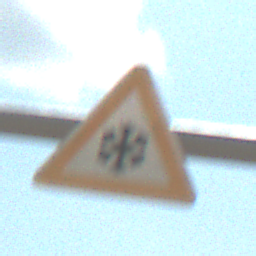
Verkehrszeichen: SchneeOderEisglaette
Umgebung: Outdoor, Suburban
Tageszeit: Midday
Wetter: PartlyCloudy
Licht: Natural
Jahreszeit: NotSpecified
Kontrast: HighContrast